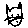
Label: cat